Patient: sex F, age 54
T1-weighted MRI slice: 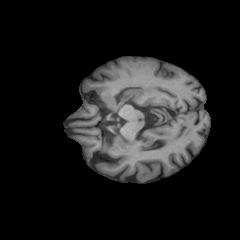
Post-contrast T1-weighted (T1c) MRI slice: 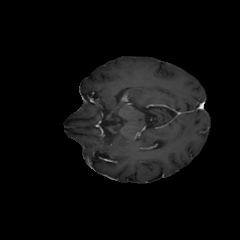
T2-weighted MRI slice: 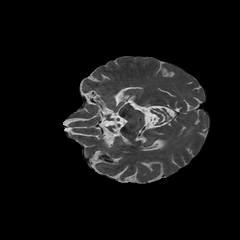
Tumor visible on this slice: no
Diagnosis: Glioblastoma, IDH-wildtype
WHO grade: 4